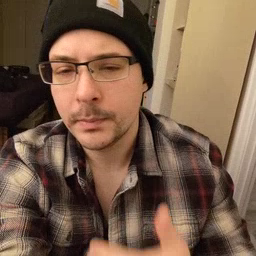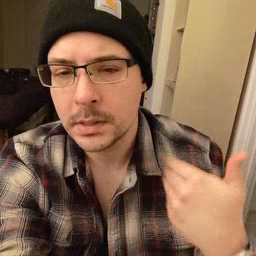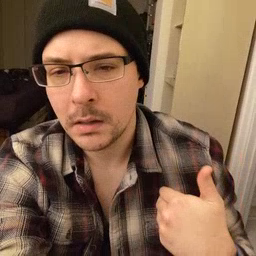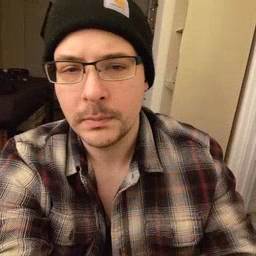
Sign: beside